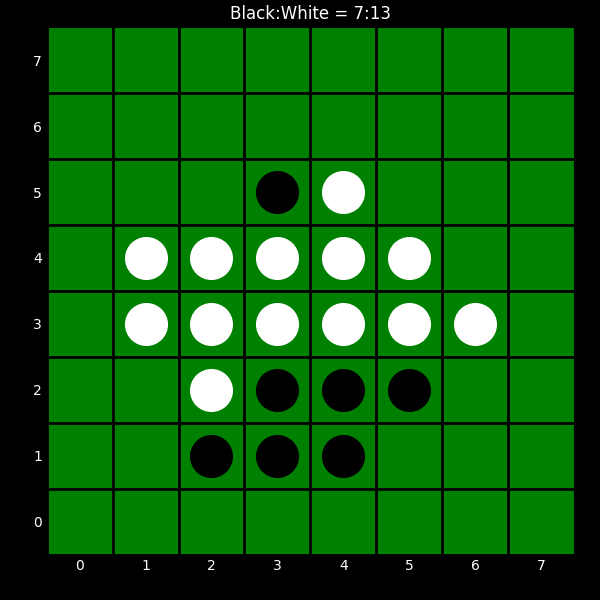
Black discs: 7
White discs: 13